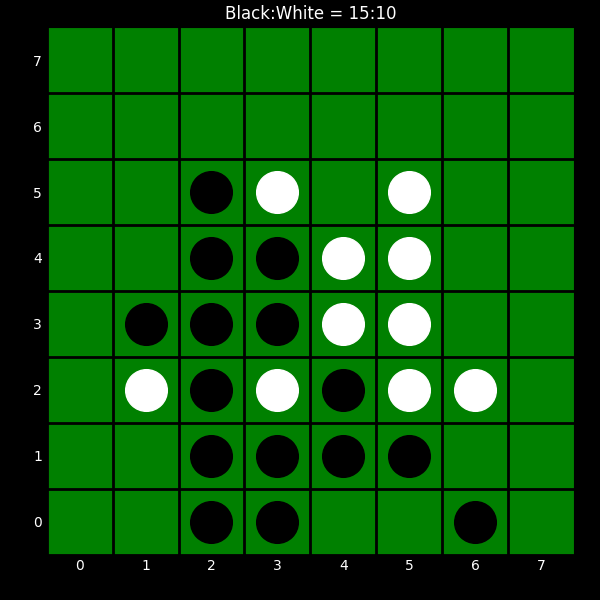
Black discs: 15
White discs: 10